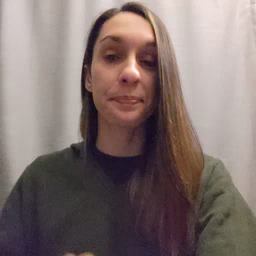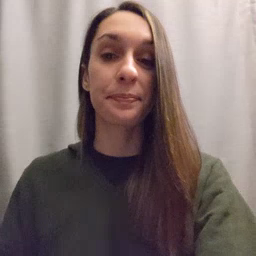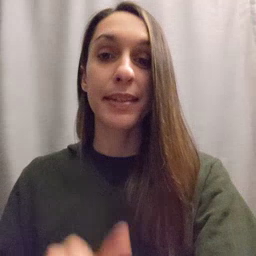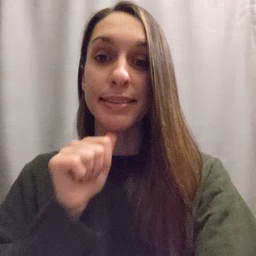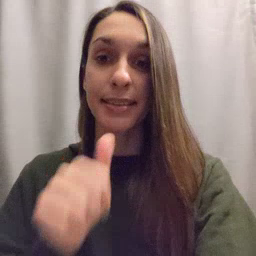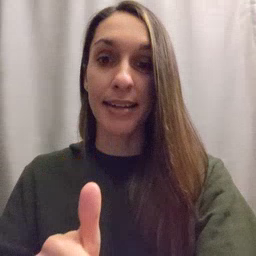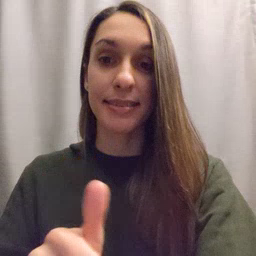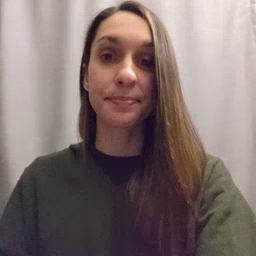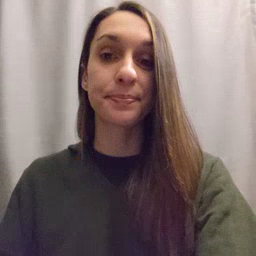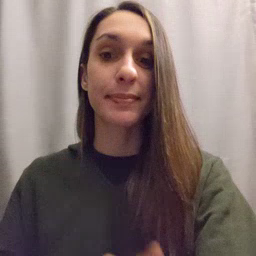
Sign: not